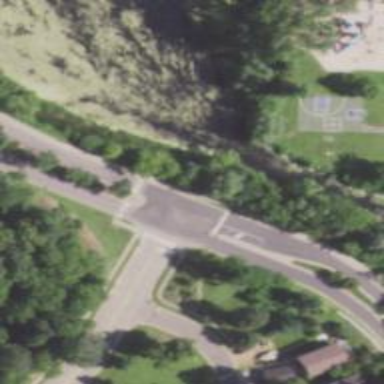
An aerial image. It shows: Marked crossing for cyclists on cycleway.